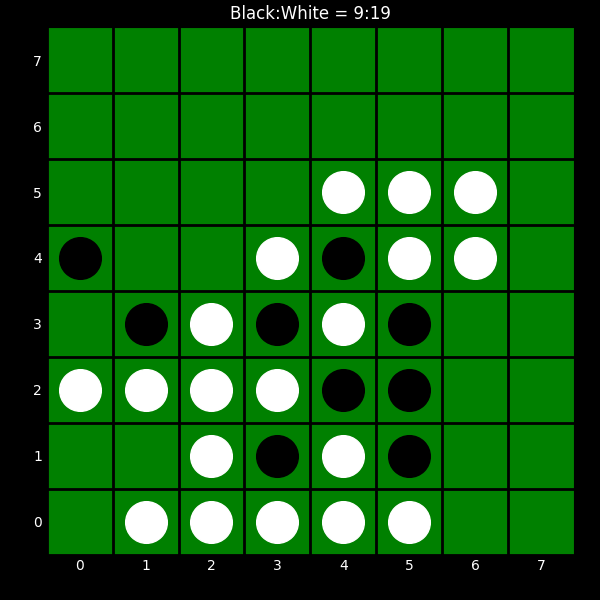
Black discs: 9
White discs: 19